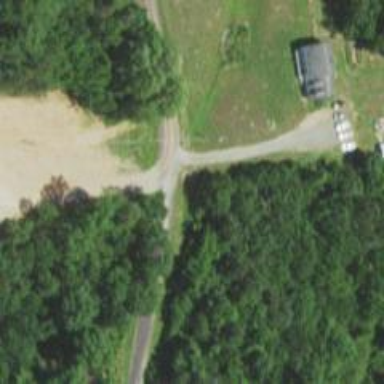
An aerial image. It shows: Driveway.